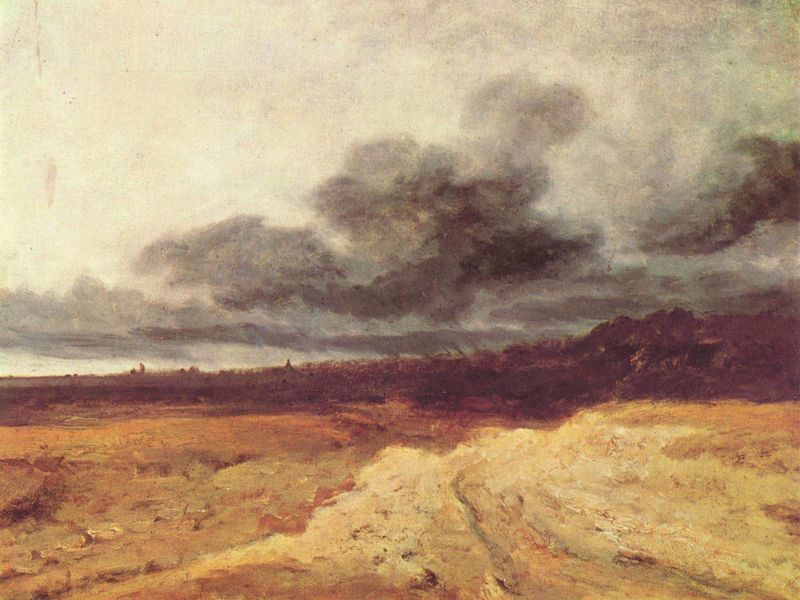
Titel: Gewitter
Künstler: Georges Michel
Standort: Strasbourg
Institution: Musée des Beaux-Arts
Schlagwörter: blau, dunkel, gemälde, gewitter, himmel, meer, schatten, wasser, weiß, wolken, bäume, gelb, grün, impressionismus, landschaft, ocker, sand, see, stadt, ufer, bewegung, braun, dunkelbraun, grau, hell, licht, orange, schwarz, skizze, strasse, vordergrund, rot, weg, wolke, beige, malerei, blass, steine, öl, ebene, erde, feld, felder, ferne, horizont, hügel, natur, weite, wind, busch, büsche, gebüsch, gewässer, pastos, pfad, sonne, sträucher, boden, land, gold, england, kontrast, traurig, wald, bewölkt, küste, sommer, strand, welle, wellen, düster, perspektive, studie, ernte, feldweg, lehm, abstrakt, düne, dünen, hellbraun, leer, wüste, öde, landschaftsmalerei, vegetation, herbst, winter, romantik, constable, krieg, sturm, turner, unwetter, wetter, duktus, impressionistisch, stimmung, menschenleer, striche, silhouetten, impression, oben, ortschaft, regen, unten, einöde, gewitterwolken, wolkig, bedrohlich, gedeckt, regenwolken, karg, kühl, stimmungsbild, atmosphäre, umwelt, schlachtfeld, auf, gefühl, wagenspur, rinnen, william, öd, wolkenschleier, duktur, unheil, william turner, dreifarbig, unwette, wolkendecke, depression, schwammig, landweg, silberstreif, feldlandschaft, ockerfarbenen, unwetterwolken, barbizonne, szurm, bedrpjö, wetterfront